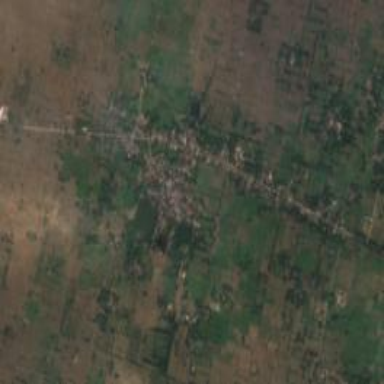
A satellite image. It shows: Village.